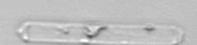
Label: Cerataulina_pelagica